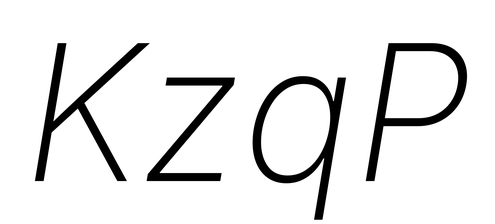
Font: Inter-Italic_ExtraLight_Italic